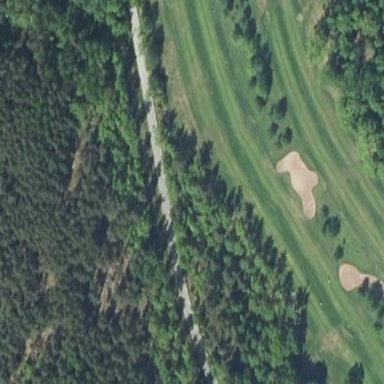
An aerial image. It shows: Golf fairway surrounded by grass.